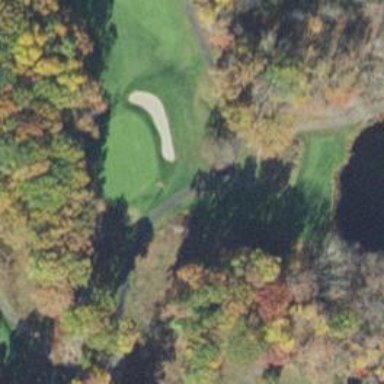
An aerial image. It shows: Golf tee.